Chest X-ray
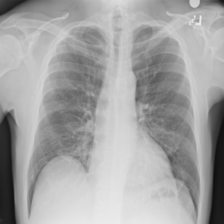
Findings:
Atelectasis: negative
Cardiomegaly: negative
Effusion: negative
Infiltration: negative
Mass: negative
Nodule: negative
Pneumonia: negative
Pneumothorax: negative
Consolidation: negative
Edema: negative
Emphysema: negative
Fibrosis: negative
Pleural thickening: negative
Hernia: negative